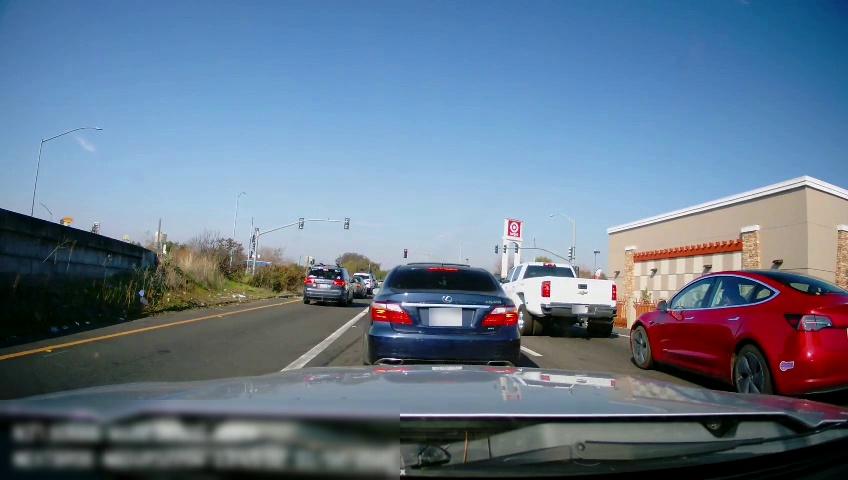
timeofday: Day
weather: Sunny
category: Drivable Space
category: Vehicles | SUV
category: Vehicles | Car
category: Vehicles | SUV
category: Vehicles | Truck
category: Vehicles | Car
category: Vehicles | Car
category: Lanes | Alternate Lane
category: Lanes | Current Lane
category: Lanes | Current Lane
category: Lanes | Alternate Lane
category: Traffic | Lights
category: Traffic | Lights
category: Traffic | Lights
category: Traffic | Lights
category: Traffic | Lights
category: Traffic | Lights
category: Traffic | Lights